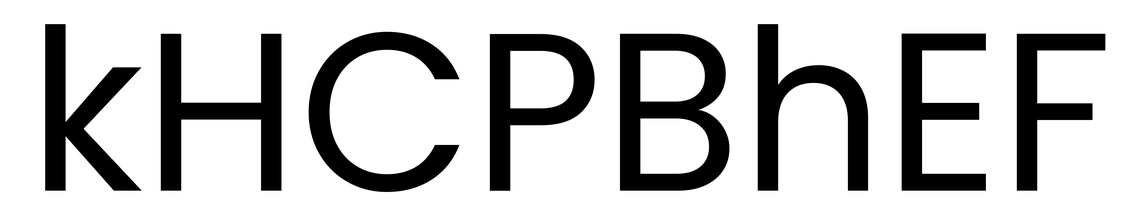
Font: Poppins-Regular